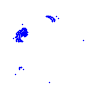
Particle: electron